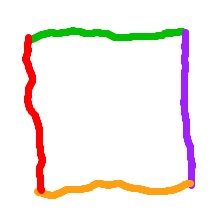
Shape: square